Question: I have a table view with different information the user can update. One of them is "pilot information". When the user clicks on this row they are taking to another view controller where they fill out information on the pilot. (name phone number etc)
They can then hit save or cancel both of which return them to the previous table view controller. What I want to do is have the user be able to click on pilot information again, and view the data they just entered and edit it if they choose. My solution to this was to add another segue and give it a unique identifier using the following code. (pilot is the name of the entity in my core data model, updatepilot is the name I gave the segue.)
'''
- (void)prepareForSegue:(UIStoryboardSegue *)segue sender:(id)sender
{
if ([[segue identifier] isEqualToString:@"UpdatePilot"]) {
NSManagedObject *selectedPilot = [self.pilots objectAtIndex:[[self.tableView indexPathForSelectedRow] row]];
PilotViewController *destViewController = segue.destinationViewController;
destViewController.pilot = selectedPilot;
}
}
'''

However, I get the error use of undeclared identifier 'destviewcontroller" did you mean UIViewController? Is there something I'm not seeing here? any help would be appreciated!
'''
#import "PilotViewController.h"
@interface PilotViewController ()
@end
@implementation PilotViewController
- (NSManagedObjectContext *)managedObjectContext {
NSManagedObjectContext *context = nil;
id delegate = [[UIApplication sharedApplication] delegate];
if ([delegate performSelector:@selector(managedObjectContext)]) {
context = [delegate managedObjectContext];
}
return context;
}
@synthesize pilot;
- (id)initWithNibName:(NSString *)nibNameOrNil bundle:(NSBundle *)nibBundleOrNil
{
self = [super initWithNibName:nibNameOrNil bundle:nibBundleOrNil];
if (self) {
// Custom initialization
}
return self;
}
- (void)viewDidLoad
{
[super viewDidLoad];
if (self.pilot) {
[self.nameField setText:[self.pilot valueForKey:@"pilotName"]];
[self.emailField setText:[self.pilot valueForKey:@"pilotEmail"]];
[self.phoneField setText:[self.pilot valueForKey:@"pilotPhone"]];
[self.insuranceField setText:[self.pilot valueForKey:@"pilotInsurance"]];
}
// Do any additional setup after loading the view.
}
- (void)didReceiveMemoryWarning
{
[super didReceiveMemoryWarning];
// Dispose of any resources that can be recreated.
}
//Code created for cancel and save buttons
- (IBAction)cancel:(id)sender {
[self dismissViewControllerAnimated:YES completion:nil];
}
- (IBAction)save:(id)sender {
NSManagedObjectContext *context = [self managedObjectContext];
if (self.pilot) {
// Update existing Pilot
[self.pilot setValue:self.nameField.text forKey:@"pilotName"];
[self.pilot setValue:self.phoneField.text forKey:@"pilotPhone"];
[self.pilot setValue:self.insuranceField.text forKey:@"pilotInsurance"];
[self.pilot setValue:self.emailField.text forKey:@"pilotEmail"];
} else {
// Create a new pilot
NSManagedObject *newPilot = [NSEntityDescription insertNewObjectForEntityForName:@"Pilot" inManagedObjectContext:context];
[newPilot setValue:self.nameField.text forKey:@"pilotName"];
[newPilot setValue:self.phoneField.text forKey:@"pilotPhone"];
[newPilot setValue:self.insuranceField.text forKey:@"pilotInsurance"];
[newPilot setValue:self.emailField.text forKey:@"pilotEmail"];
}
NSError *error = nil;
// Save the object to persistent store
if (![context save:&error]) {
NSLog(@"Can't Save! %@ %@", error, [error localizedDescription]);
}
[self dismissViewControllerAnimated:YES completion:nil];
}
@end
'''
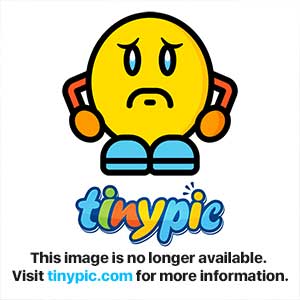
Answer: Try casting the 'segue.destinationViewController' (which is type 'id') to PilotViewController.
'''
PilotViewController *destViewController = (PilotViewController *)segue.destinationViewController;
'''
In previous versions of Xcode I believe I saw this as a warning; your build settings may be set to treat all warnings as errors.